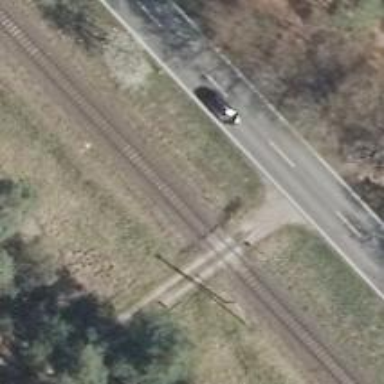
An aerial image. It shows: Railway level crossing.